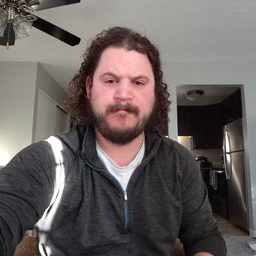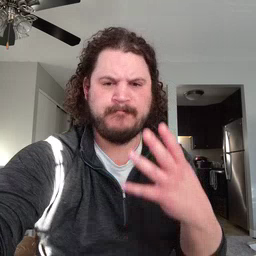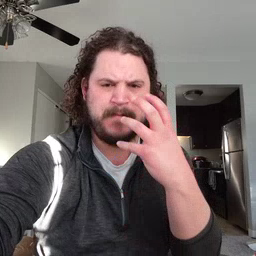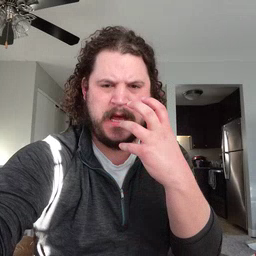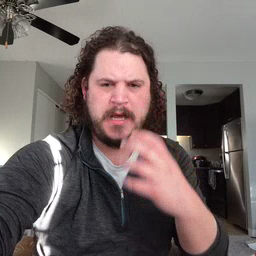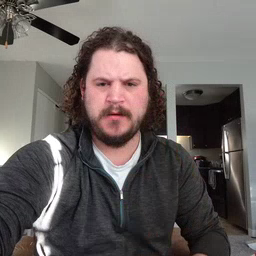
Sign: mad